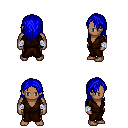
a pixel art fantasy rpg character, male body template, human, dark skin, brown robe, gold greaves, blue long hairstyle, white cloth bandages, four views (front, back, left, right), 2x2 character sprite sheet, small pixel art, hard edges, no anti-aliasing